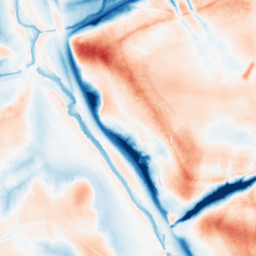
Category: edge_preserving
Decomposition family: guided
Decomposition parameters: radius: 16
eps: 1
Upsampling method: sinc_blackman
Upsampling parameters: scale: 4
kernel_size: 16
Upsampling scale: 4